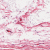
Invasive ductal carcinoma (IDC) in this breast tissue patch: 0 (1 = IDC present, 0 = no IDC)